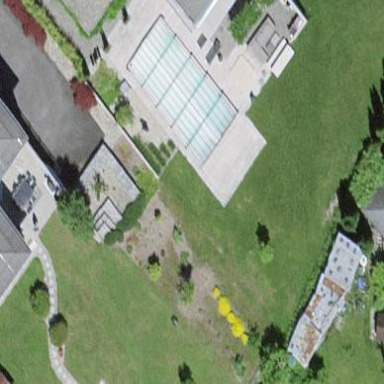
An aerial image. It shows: Swimming pool located in leisure land.